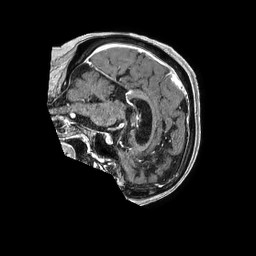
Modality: T1w
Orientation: sagittal
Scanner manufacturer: philips
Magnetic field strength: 1.5 T
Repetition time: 0.007603 s
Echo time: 0.003455 s